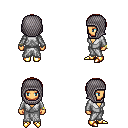
a pixel art fantasy rpg character, female body template, human, tanned skin, white robe, teal pants, brunette plain hairstyle, chain hood, bracelets, gold boots, four views (front, back, left, right), 2x2 character sprite sheet, small pixel art, hard edges, no anti-aliasing